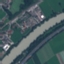
Label: River